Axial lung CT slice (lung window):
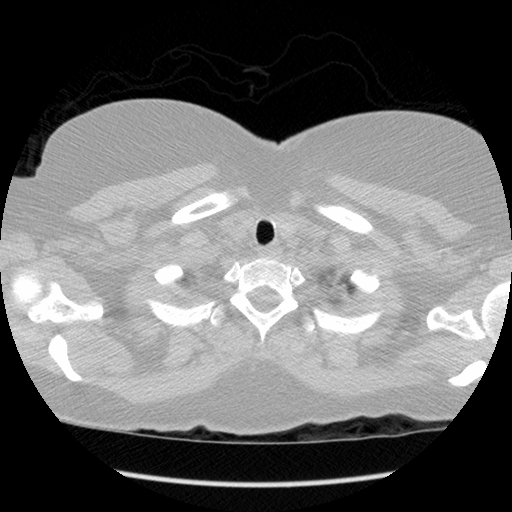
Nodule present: no